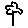
Label: flower